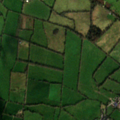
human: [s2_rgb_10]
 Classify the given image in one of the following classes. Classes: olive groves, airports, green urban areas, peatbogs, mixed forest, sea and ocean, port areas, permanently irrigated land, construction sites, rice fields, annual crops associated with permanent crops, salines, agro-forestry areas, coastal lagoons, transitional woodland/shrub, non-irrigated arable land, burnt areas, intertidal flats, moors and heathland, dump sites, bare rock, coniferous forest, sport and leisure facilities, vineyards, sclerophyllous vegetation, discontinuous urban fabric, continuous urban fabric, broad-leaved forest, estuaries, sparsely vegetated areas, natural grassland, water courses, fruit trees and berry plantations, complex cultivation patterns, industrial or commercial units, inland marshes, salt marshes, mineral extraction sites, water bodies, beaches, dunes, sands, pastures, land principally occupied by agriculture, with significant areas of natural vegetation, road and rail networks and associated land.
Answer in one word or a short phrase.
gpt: discontinuous urban fabric, pastures